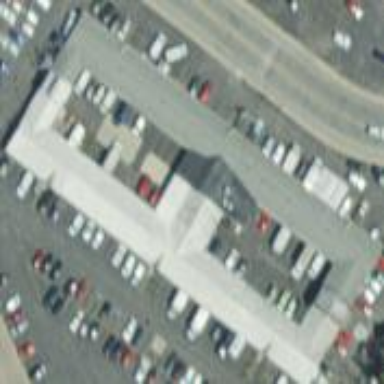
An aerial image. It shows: Public building serving as farm shop designated as Farmer's Market.